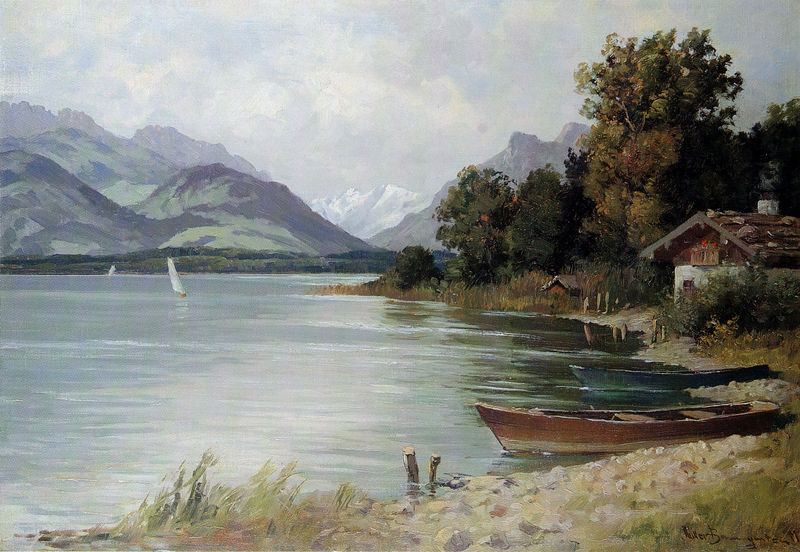
Titel: Chiemsee mit Blick auf Kampenwand und Zahmen Kaiser
Künstler: Carl Müller-Baumgarten
Standort: München
Institution: Kunst u. Gemälde Marsie
Schlagwörter: baum, berg, blau, himmel, wasser, weiß, wolken, bäume, grün, landschaft, menschen, sand, see, ufer, braun, grau, hell, holz, licht, dach, gras, haus, schnee, wiese, wolke, malerei, stein, steine, signatur, öl, gräser, horizont, hügel, natur, schilf, spiegelung, busch, büsche, hütte, wiesen, personen, pflanzen, wald, boot, boote, kahn, schornstein, schiff, segel, segelboot, sommer, strand, berge, gebirge, gipfel, herbst, ausflug, steg, ruderboot, rudern, spiegeln, segelboote, segeln, segler, bayern, kanu, alpen, gestade, pfahl, widerspiegelung, kulisse, bergsee, pflöcke, schindeln, schneegipfel, ruderboote, schiffchen, spigelung, seenlandschaft, hundehütte, alpensee, holzpfosten